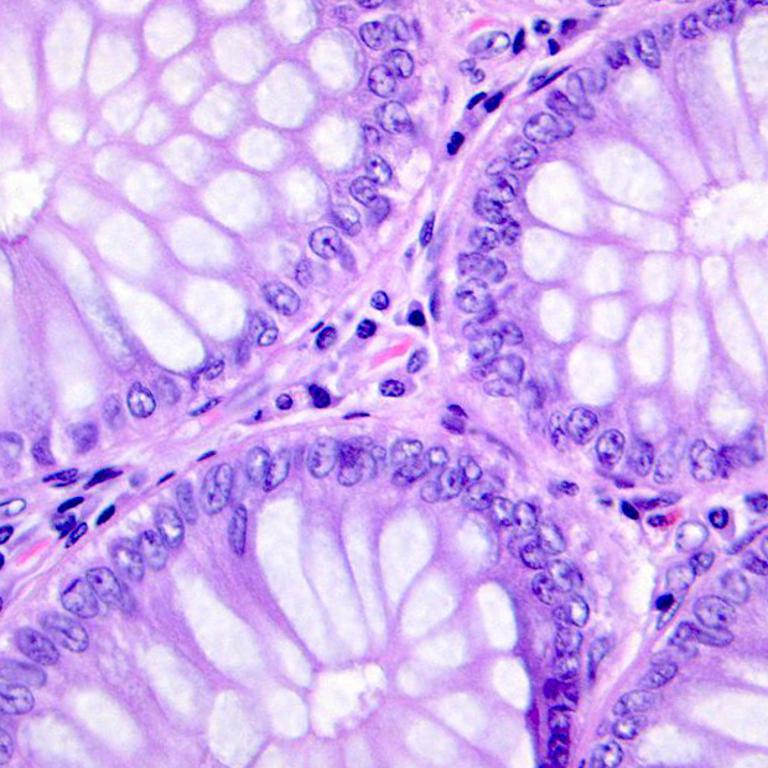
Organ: colon
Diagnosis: benign